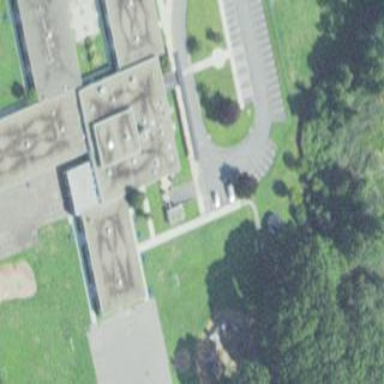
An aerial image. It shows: School.